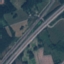
Label: Highway